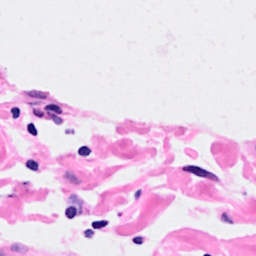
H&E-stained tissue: Breast